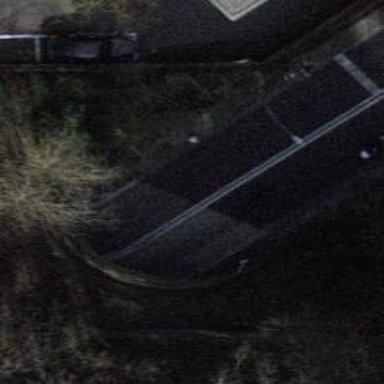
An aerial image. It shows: Primary road with asphalt surface.